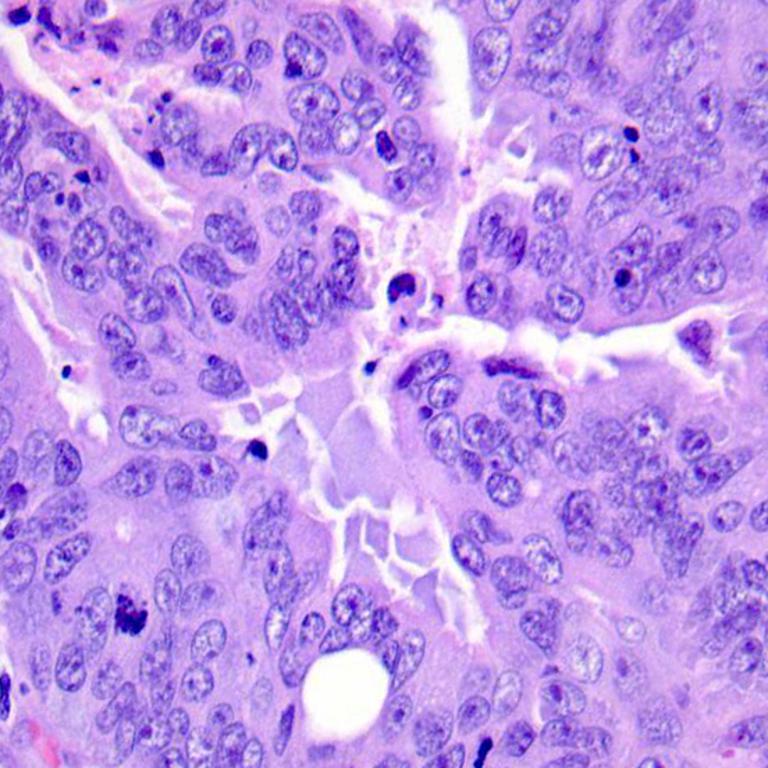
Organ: colon
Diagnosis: adenocarcinomas